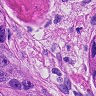
Metastatic tissue present: yes